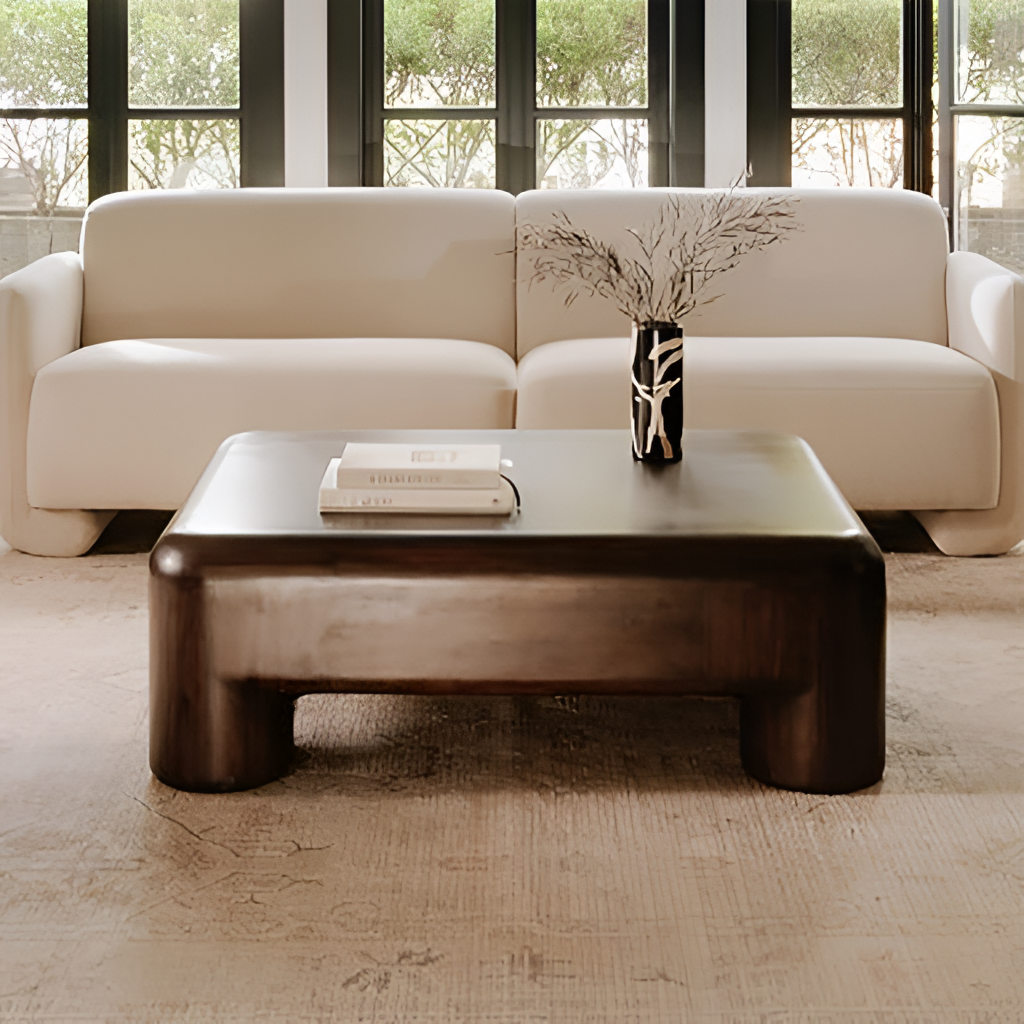
wood coffee table, living room, modern, beige paint wallpaper, with solid pattern, beige carpet flooring, with solid pattern